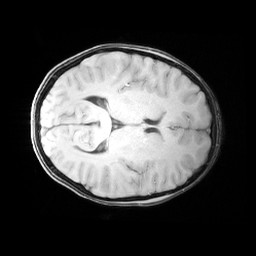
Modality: MP2RAGE
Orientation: axial
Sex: male
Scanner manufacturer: siemens
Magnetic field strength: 3 T
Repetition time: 5 s
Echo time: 0.00355 s